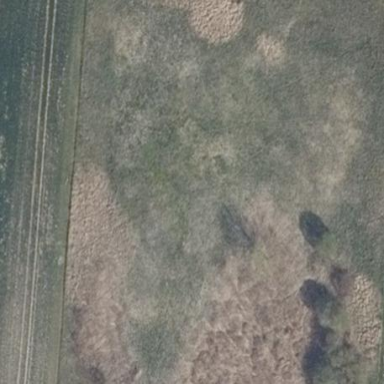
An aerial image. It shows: Area covered with grass.